Question: I'm having trouble displaying the deploy-java button on ajax rerender
'''
<h:form id="deployJavaForm" rendered="#{myBean.shouldRender}">
<h:outputScript library="js" name="http://java.com/js/deployJava.js" target="head" />
<script type="text/javascript">
deployJava.createWebStartLaunchButton('blah.jnlp', '1.7.0');
</script>
</h:form>
'''
when
'''
myBean.shouldRender == true
'''
and the form is updated the only thing being displayed (on a white page) is the deployJava-button and the request is left hanging. if shouldRender is true on the initial request, page and button is displayed correctly.
Im using primefaces in case it can help.
What I want to do is to have the button to be displayed correctly regardless if its part of a ajax rerender or a complete initial request.
Update:
I did my homework and created a minimal example that still reproduces the problem. It seems I still get the same problems regardless if script declaration is in head or in body (I have copy of deployJava.js in resources/js)
'''
<?xml version="1.0" encoding="UTF-8"?>
<!DOCTYPE html PUBLIC "-//W3C//DTD XHTML 1.0 Transitional//EN" "http://www.w3.org/TR/xhtml1/DTD/xhtml1-transitional.dtd">
<html xmlns="http://www.w3.org/1999/xhtml"
xmlns:f="http://java.sun.com/jsf/core"
xmlns:h="http://java.sun.com/jsf/html"
xmlns:ui="http://java.sun.com/jsf/facelets"
xmlns:p="http://primefaces.org/ui">
<h:head>
<!-- <script type="text/javascript" src="http://java.com/js/deployJava.js" />-->
</h:head>
<h:body>
<h:outputScript library="js" name="deployJava.js" target="head" />
<h:form id="djForm">
<script type="text/javascript">
deployJava.createWebStartLaunchButton(
'test.jnlp', '1.7.0');
</script>
<p:commandButton value="update" update="djForm" />
</h:form>
</h:body>
</html>
'''
edit: (specialgems)
below test give same problem as observed earlier.
'''
<h:outputScript>
deployJava.createWebStartLaunchButton(
'test.jnlp', '1.7.0');
</h:outputScript>
'''
edit: added picture
after click of update button, only deployJava button is rendered and page is loading
edit (daniel): both on success and oncomplete give same behaviour :(
'''
<h:form id="djForm">
<h:outputScript>
function abcefg() {
deployJava.createWebStartLaunchButton('test.jnlp', '1.7.0');
}
</h:outputScript>
<p:commandButton value="update" update="djForm" onsuccess="abcefg()" />
</h:form>
'''
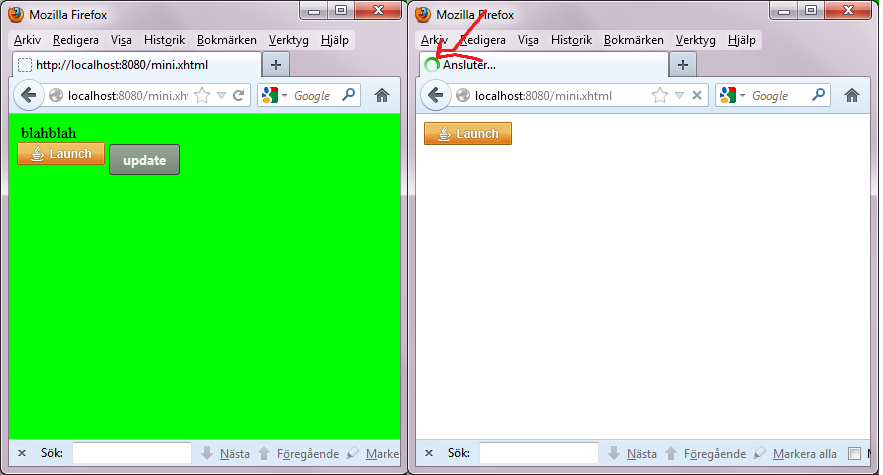
Answer: Alternatively to using js and css visibility described in my comment you can write own composite button component. Using Firebug you can investigate which markup is generated by the deployJava.createWebStartLaunchButton script and add it by yourself statically. So your component could be:
'''
<!DOCTYPE html PUBLIC "-//W3C//DTD XHTML 1.0 Transitional//EN"
"http://www.w3.org/TR/xhtml1/DTD/xhtml1-transitional.dtd">
<html xmlns="http://www.w3.org/1999/xhtml"
xmlns:h="http://java.sun.com/jsf/html"
xmlns:f="http://java.sun.com/jsf/core"
xmlns:composite="http://java.sun.com/jsf/composite">
<head>
<title>deployJava Button component</title>
</head>
<body>
<composite:interface>
<composite:attribute name="version" required="true"
type="java.lang.String" />
<composite:attribute name="url" required="true"
type="java.lang.String" />
</composite:interface>
<composite:implementation>
<a onmouseover="window.status=''; return true;"
href="javascript:if (!deployJava.isWebStartInstalled(&quot;#{cc.attrs.version}&quot;)) {if (deployJava.installLatestJRE()) {if (deployJava.launch(&quot;#{cc.attrs.url}&quot;)) {}}} else {if (deployJava.launch(&quot;#{cc.attrs.url}&quot;)) {}}"><img
border="0" src="//java.com/js/webstart.png" /></a>
</composite:implementation>
</body>
</html>
'''
so your page will be:
'''
<?xml version="1.0" encoding="UTF-8"?>
<!DOCTYPE html PUBLIC "-//W3C//DTD XHTML 1.0 Transitional//EN" "http://www.w3.org/TR/xhtml1/DTD/xhtml1-transitional.dtd">
<html xmlns="http://www.w3.org/1999/xhtml"
xmlns:f="http://java.sun.com/jsf/core"
xmlns:h="http://java.sun.com/jsf/html"
xmlns:ui="http://java.sun.com/jsf/facelets"
xmlns:comps="http://java.sun.com/jsf/composite/comps"
xmlns:p="http://primefaces.org/ui">
<h:head>
<!-- <script type="text/javascript" src="http://java.com/js/deployJava.js" />-->
</h:head>
<h:body>
<h:outputScript library="js" name="deployJava.js" target="head" />
<h:form id="djForm">
<comps:deployJavaButton version="1.7.0" url="test.jnlp" rendered="#{myBean.shouldRender}" />
<p:commandButton value="update" update="djForm" />
</h:form>
</h:body>
</html>
'''
The main idea is to avoid executing button creation script twice and more.